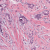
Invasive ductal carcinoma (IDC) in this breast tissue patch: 1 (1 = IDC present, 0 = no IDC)